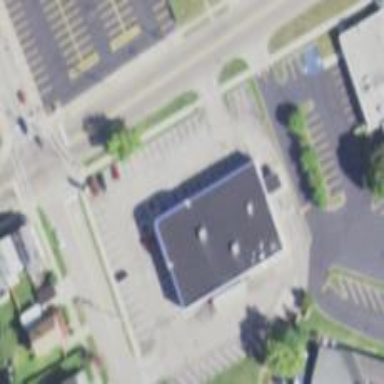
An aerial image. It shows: Pharmacy providing healthcare services.